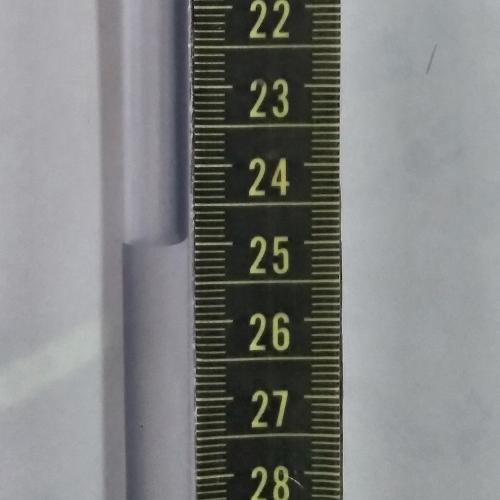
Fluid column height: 25.0 cm